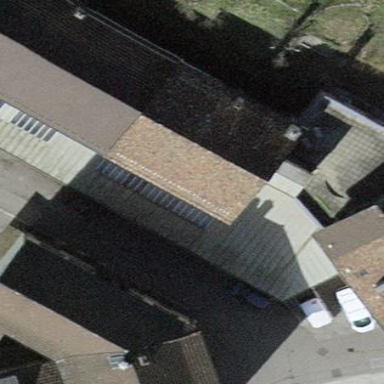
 and has rosy-brown color. The building itself has coral color."